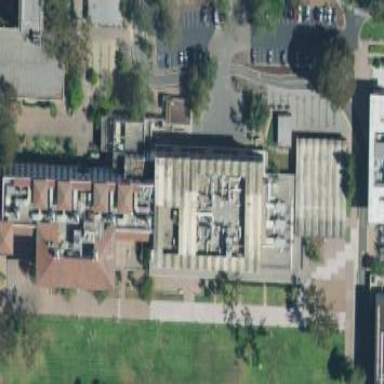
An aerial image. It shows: University building.